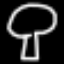
Label: mushroom